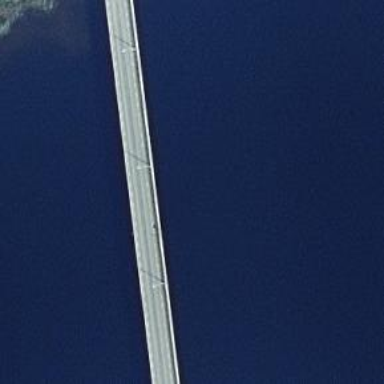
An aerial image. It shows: Man-made bridge.